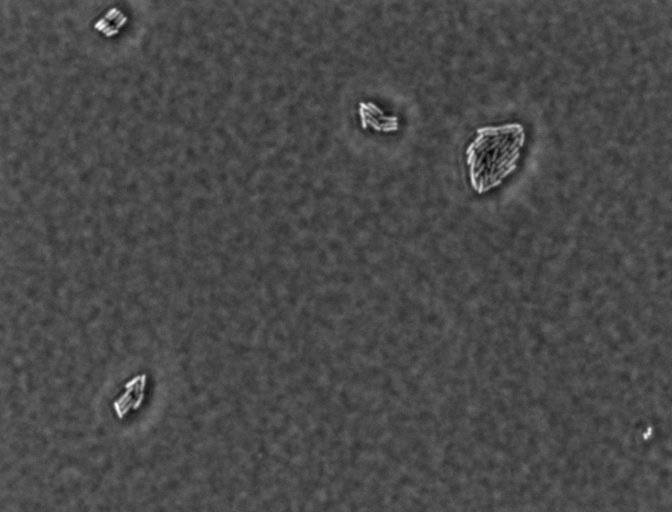
Salmonella enterica Enteritidis